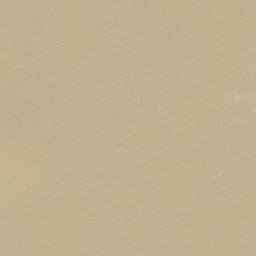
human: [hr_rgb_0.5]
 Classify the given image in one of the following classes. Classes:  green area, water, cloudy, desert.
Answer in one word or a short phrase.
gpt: desert